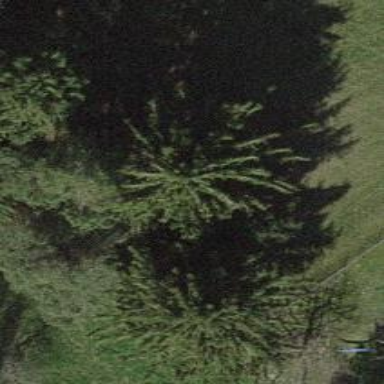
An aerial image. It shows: Urban tree with evergreen needle-leaved foliage.